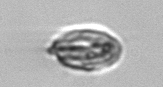
Label: Katodinium_or_Torodinium